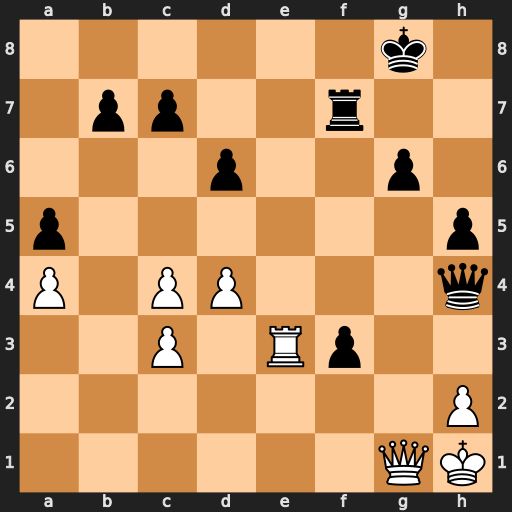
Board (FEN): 6k1/1pp2r2/3p2p1/p6p/P1PP3q/2P1Rp2/7P/6QK
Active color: w
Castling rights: -
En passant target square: -
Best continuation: Qxg6+ Kf8 Qh6+ Rg7 Qh8+